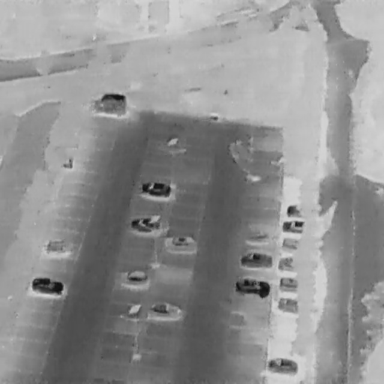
There are 17 Cars in the infrared image.